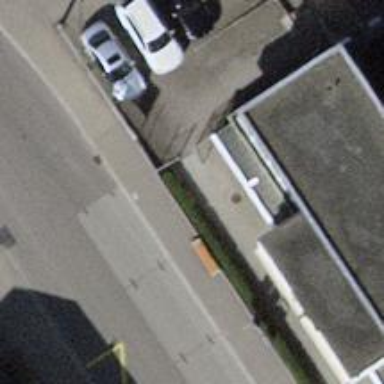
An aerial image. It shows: Bus stop with platform for public transport.